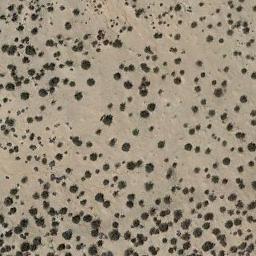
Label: chaparral